Field crop: maize
Growth stage: 1
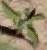
Species: atriplex